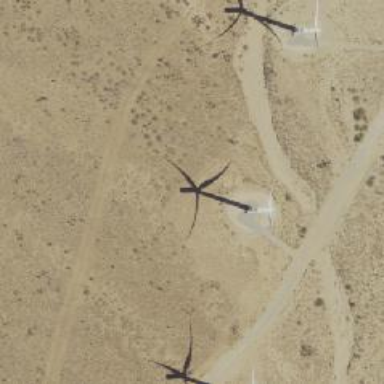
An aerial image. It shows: Wind generator powered by Vestas horizontal axis wind turbine.